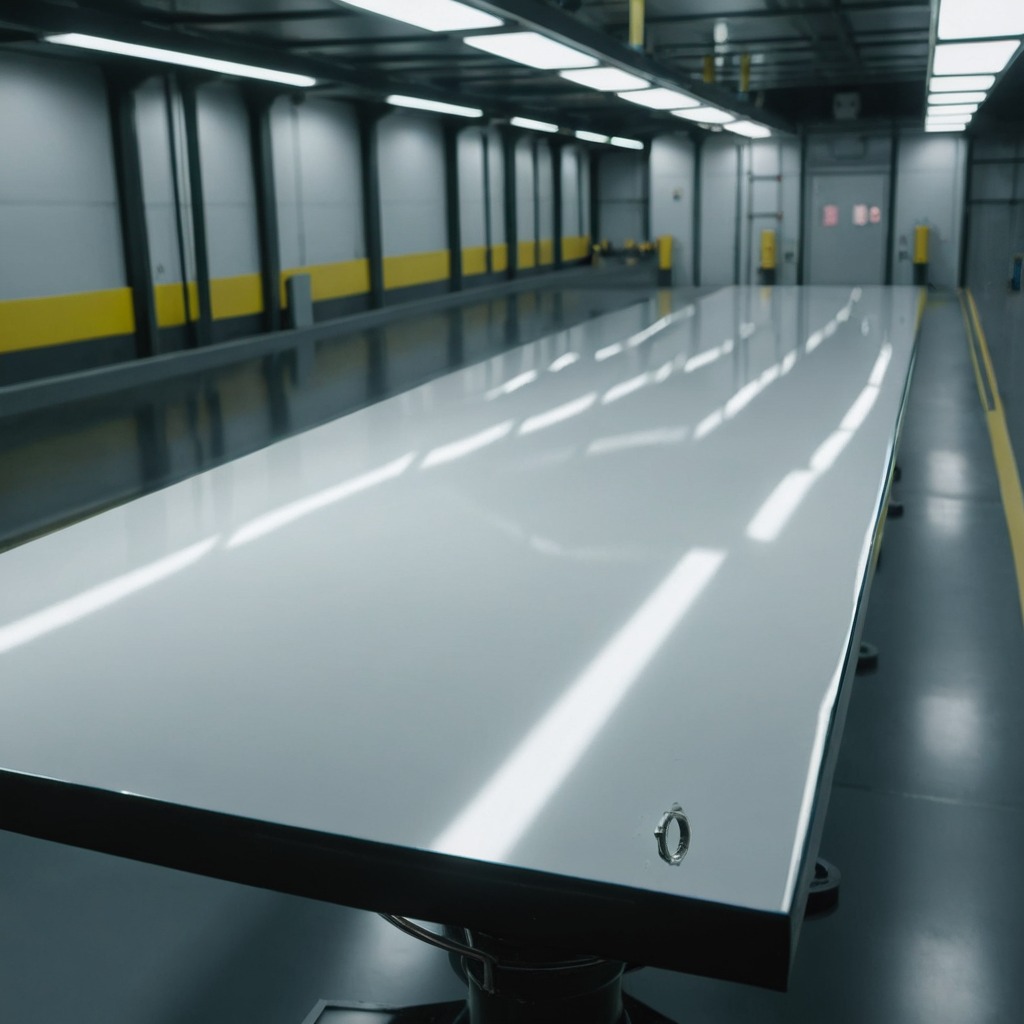
A metal nut is lying on a table in a ship maintenance bay.